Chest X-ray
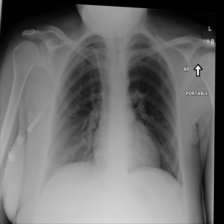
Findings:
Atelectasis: negative
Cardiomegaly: negative
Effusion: negative
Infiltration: negative
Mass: negative
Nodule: negative
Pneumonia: negative
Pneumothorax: negative
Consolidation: negative
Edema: negative
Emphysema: negative
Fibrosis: negative
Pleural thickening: negative
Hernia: negative